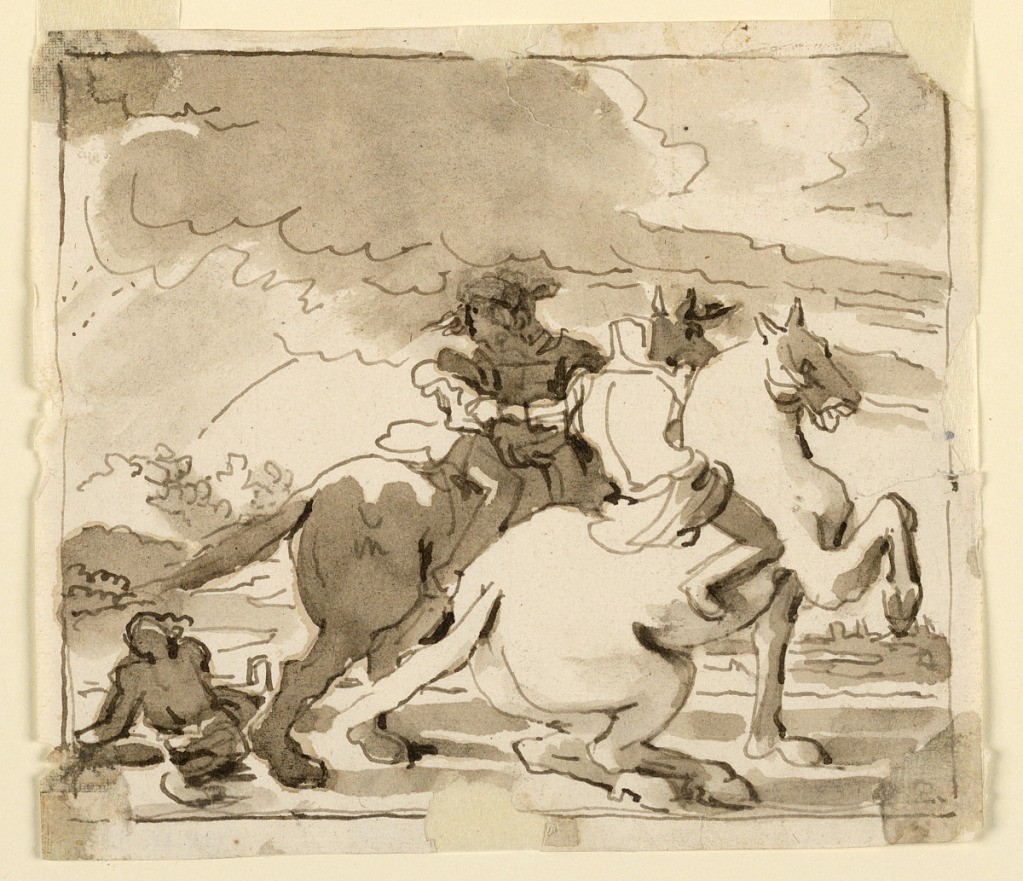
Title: Two Equestrian Figures with Figure on Ground
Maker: Fortunato Duranti, Italian, 1787 - 1863
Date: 1820–1850
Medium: Pen and ink, brush and sepia wash on paper
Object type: Drawing
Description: Two equestrian figures astride look leftward at a third figure on the ground. Landscape in background.